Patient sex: F
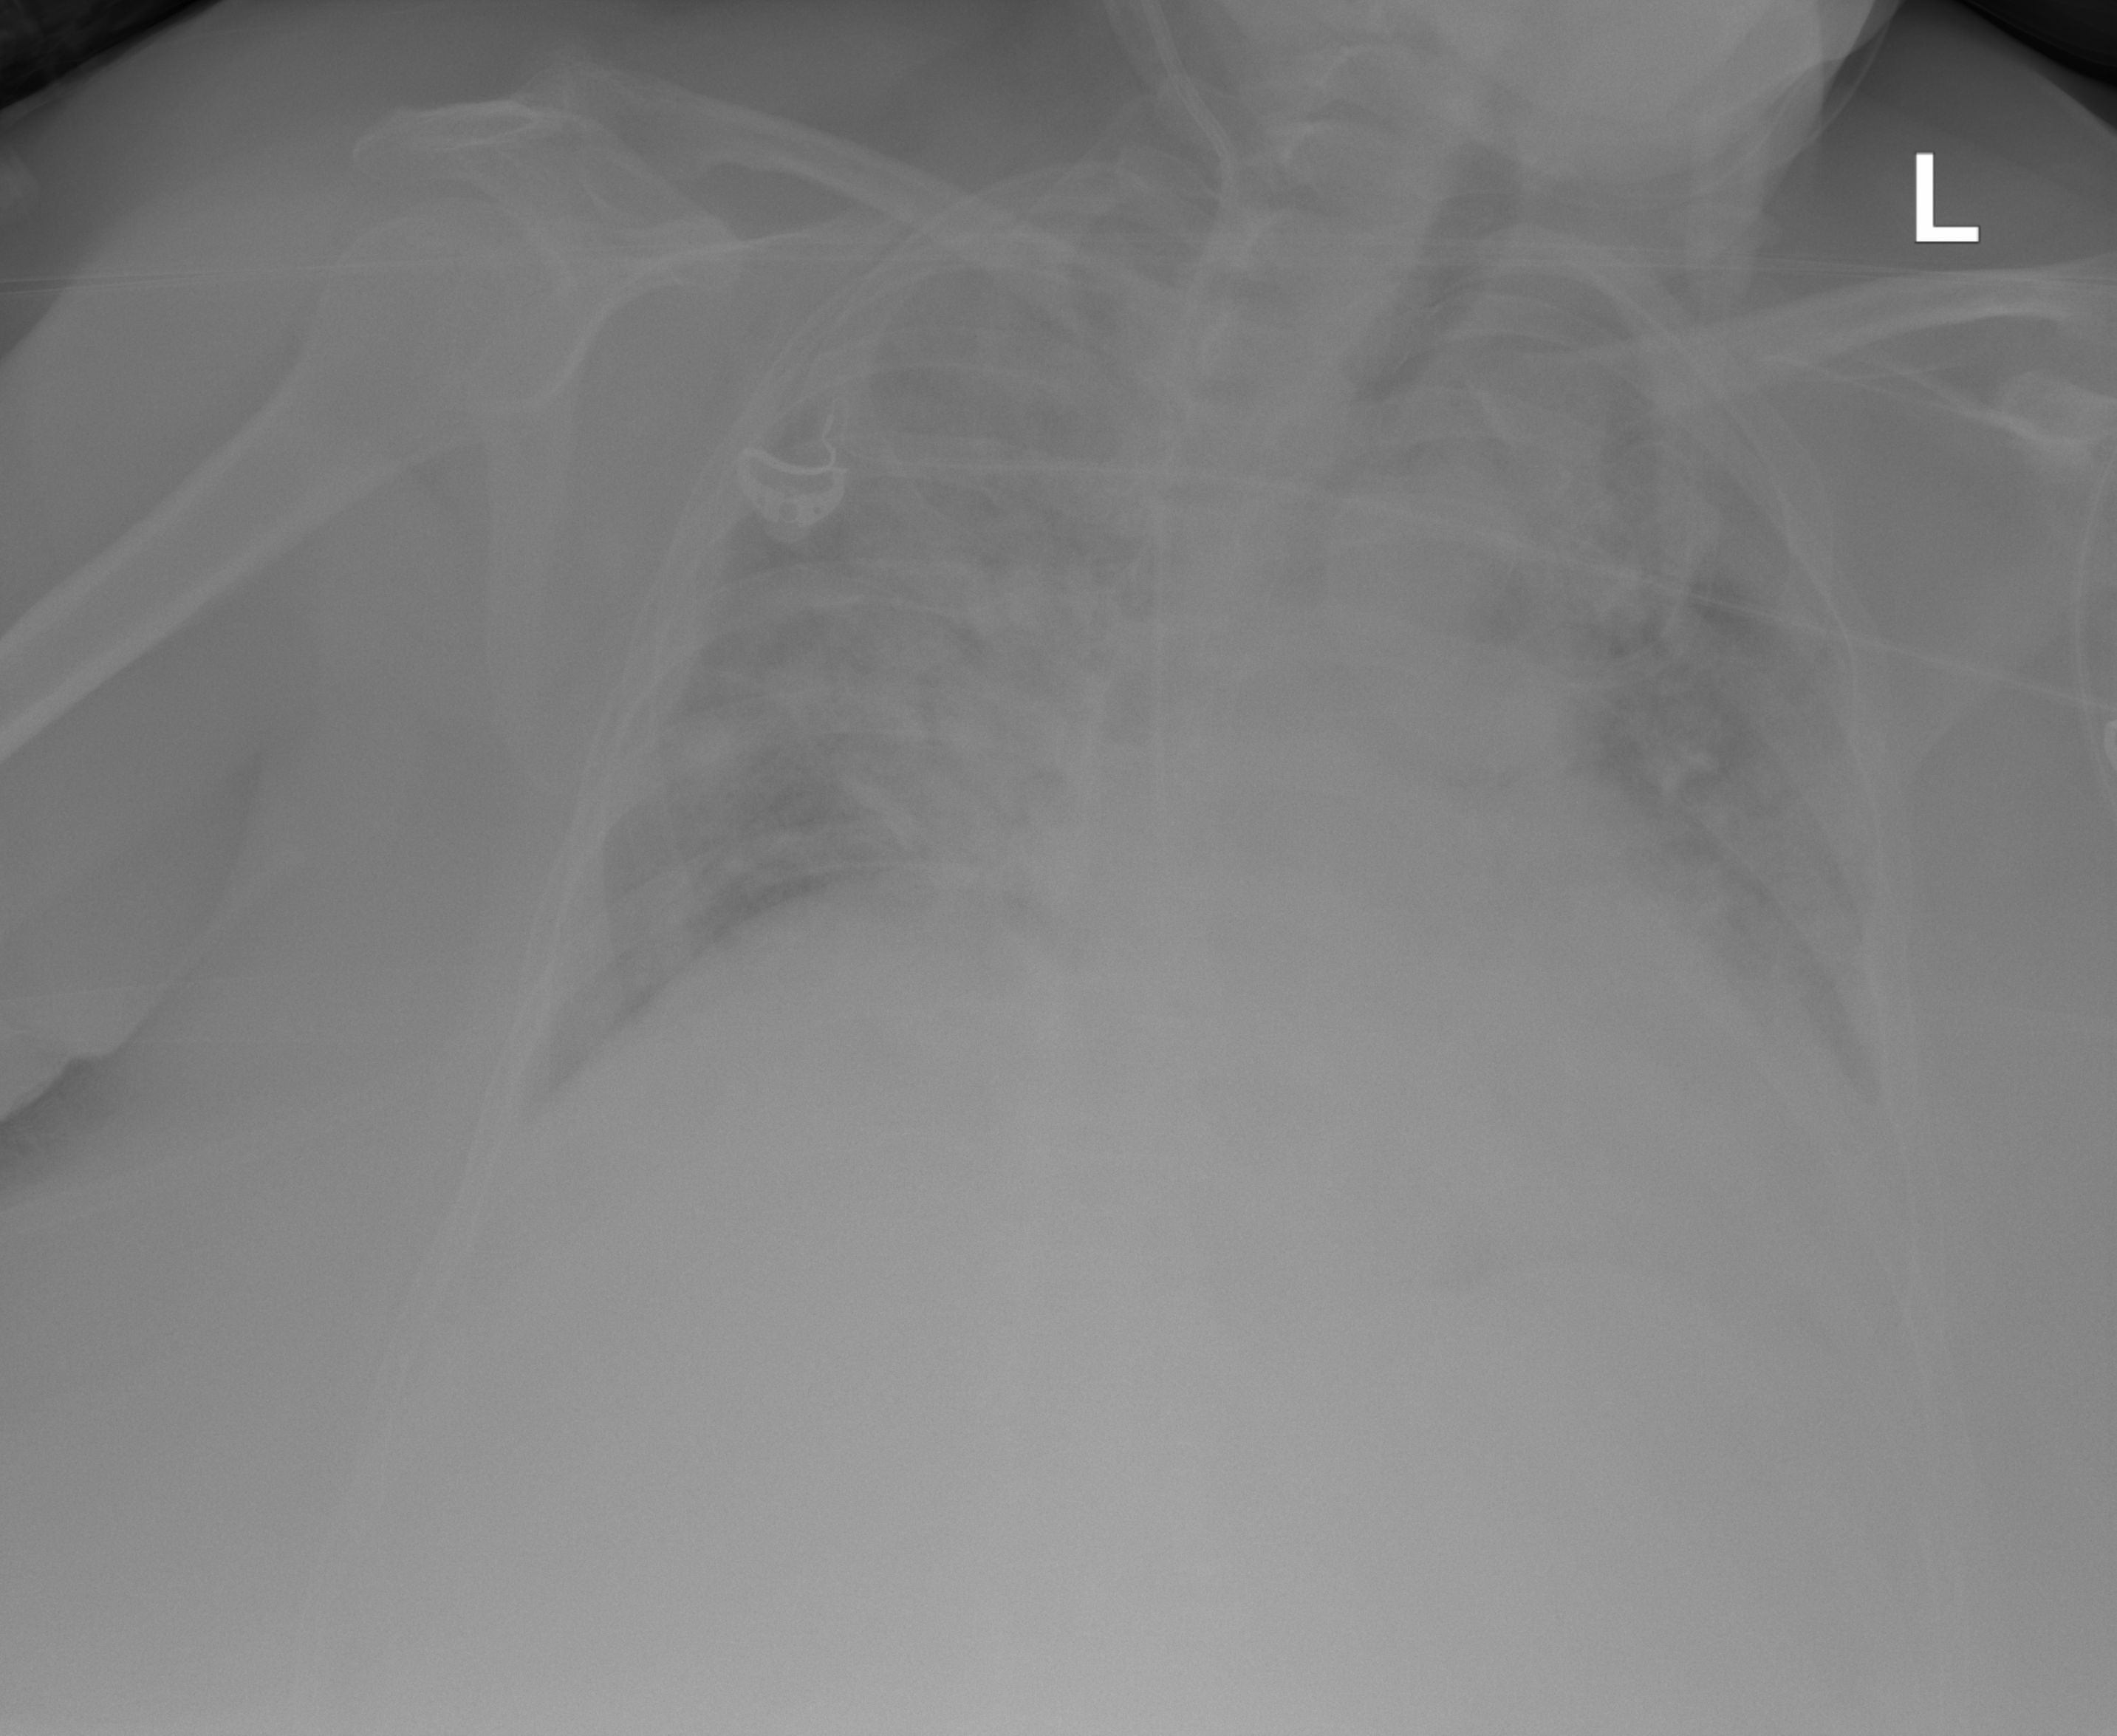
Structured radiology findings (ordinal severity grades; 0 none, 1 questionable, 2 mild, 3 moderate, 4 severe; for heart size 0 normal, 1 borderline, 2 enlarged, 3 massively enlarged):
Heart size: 2
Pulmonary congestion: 0
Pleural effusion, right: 0
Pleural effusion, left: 0
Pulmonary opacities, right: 4
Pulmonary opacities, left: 4
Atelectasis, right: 3
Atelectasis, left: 3